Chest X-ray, PA view. Patient: 45 years old, sex F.
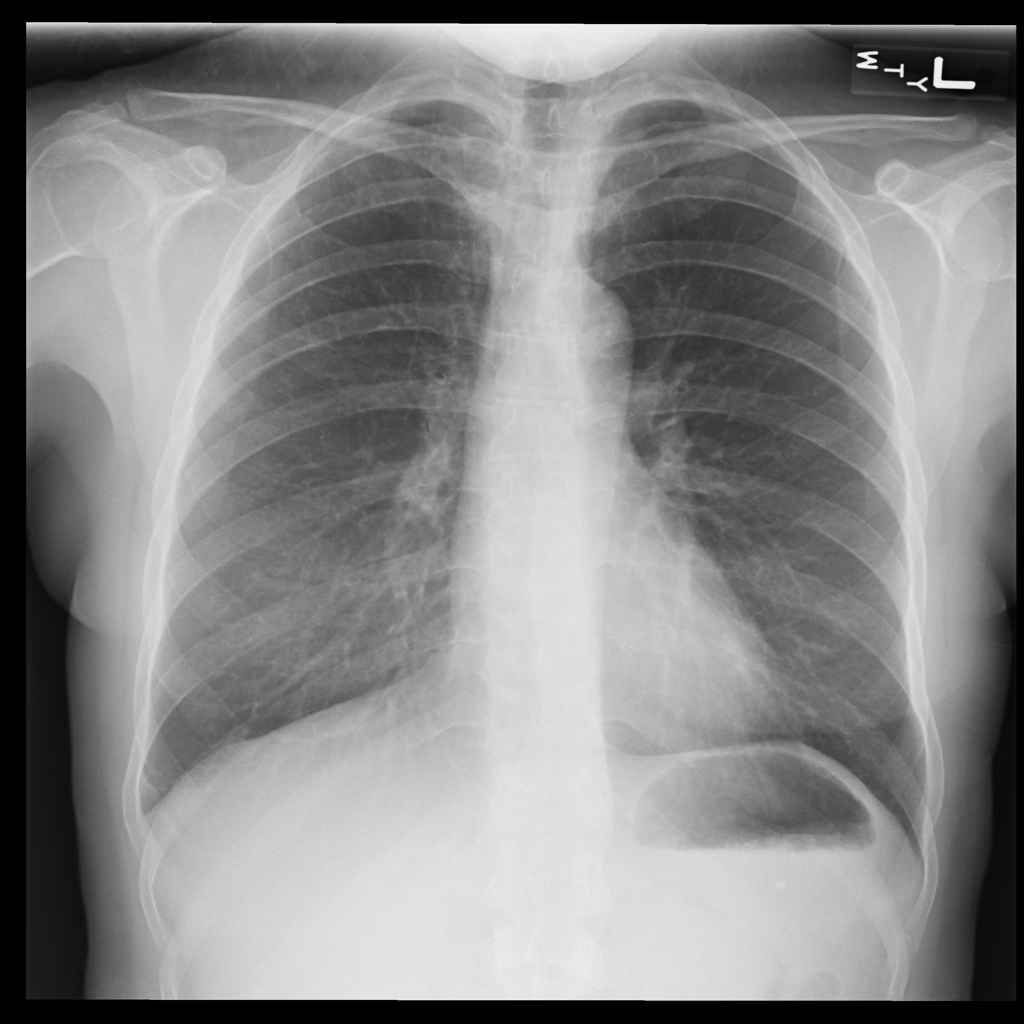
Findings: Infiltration